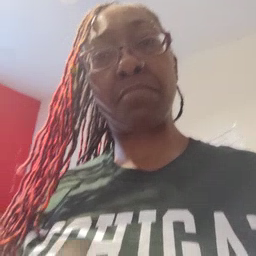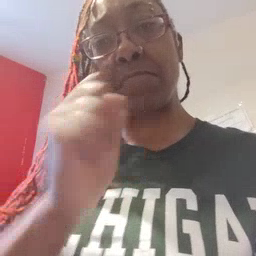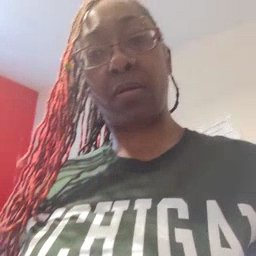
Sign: make